Question: I'm trying to dynamically create some CheckBoxes in one of my Android activities, but it's not rendering the text.
Here is my simplified code...
1. Layout XML: <LinearLayout
android:layout_width="fill_parent"
android:layout_height="wrap_content"
android:orientation="vertical"
android:padding="10dip">
...
<LinearLayout
android:id="@+id/register_attracted_to"
android:layout_width="fill_parent"
android:layout_height="wrap_content"
android:orientation="vertical" />
...
</LinearLayout>
2. Activity code: final LinearLayout attractedTo = (LinearLayout) findViewById(R.id.register_attracted_to);
final CheckBox male = new CheckBox(this);
male.setText("Male");
attractedTo.addView(male);
final CheckBox female = new CheckBox(this);
female.setText("Female");
attractedTo.addView(female);
My "real" code is a little more complex (any dynamic) than this, which is why I haven't simply included the checkboxes in the layout itself. However, even dumbing down my code still doesn't render the checkbox text properly.
Here's a screenshot to demonstrate (see the "Attracted To" section), with a little extra to demonstrate that my vertical layout appears to be working properly otherwise:

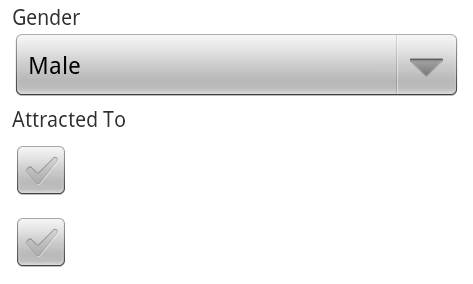
Answer: Of course I figure this out shortly after posting a bounty. ;) It turns out that since I was setting my container view's background color to white, the default white text was blending in. The solution was to set the text color of each checkbox. i.e.:
'''
final LinearLayout attractedTo = (LinearLayout) findViewById(R.id.register_attracted_to);
final CheckBox male = new CheckBox(this);
male.setText("Male");
male.setTextColor(getResources().getColor(R.color.foreground_text));
attractedTo.addView(male);
final CheckBox female = new CheckBox(this);
female.setText("Female");
female.setTextColor(getResources().getColor(R.color.foreground_text));
attractedTo.addView(female);
'''